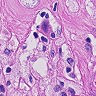
Metastatic tissue present: yes